Field crop: tomato
Growth stage: 1
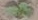
Species: solanum